Question: I want to remove the status line at the bottom and the menu bar at the top-right corner.
Or, I want to just have the show status line check button in the menu and nothing else.
Is there a way to achieve this?

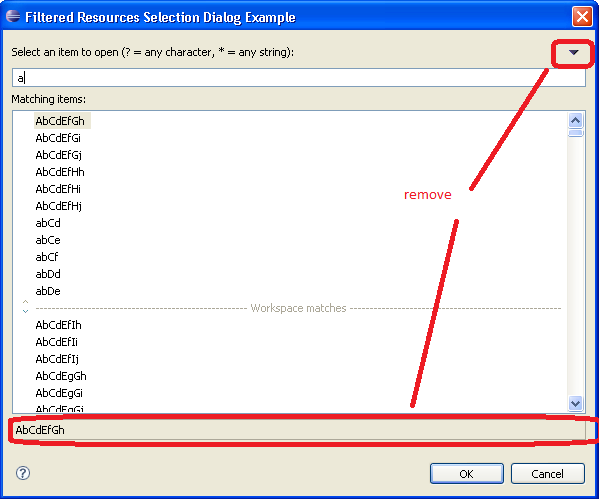
Answer: One solution I found is to get all the menu items:
'menuManager.getItems();'
and then remove all the items except the first one which is the show status line action item.